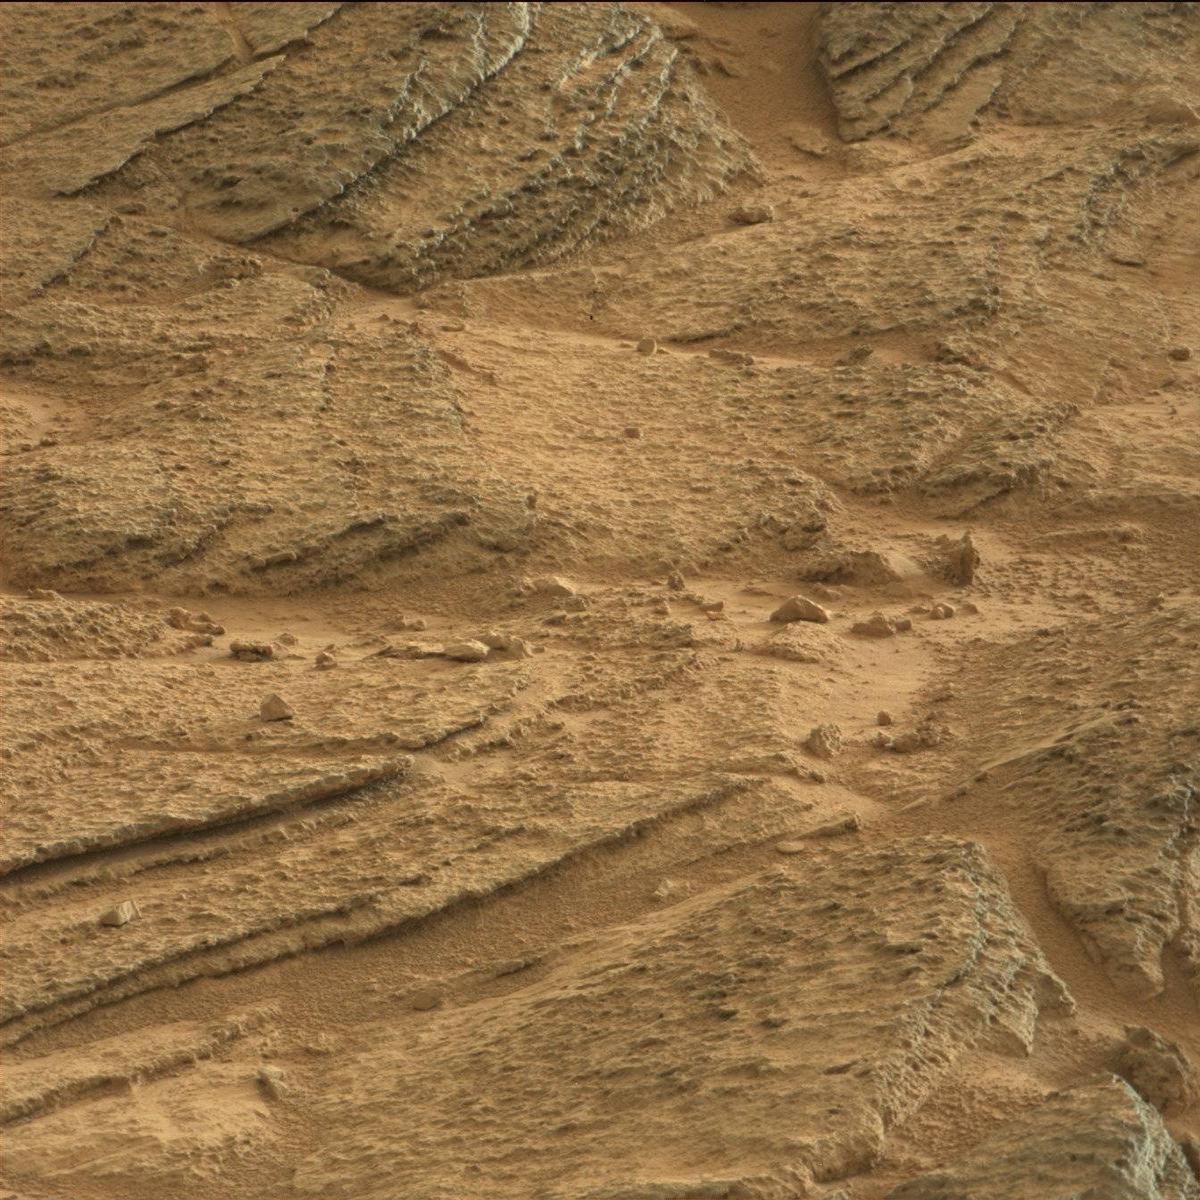
Terrain classes present: Bedrock, Sand / Soil